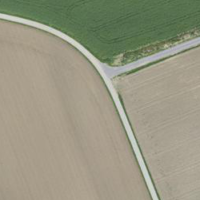
EUNIS habitat code: 52
Species observed at this site:
Milvus milvus